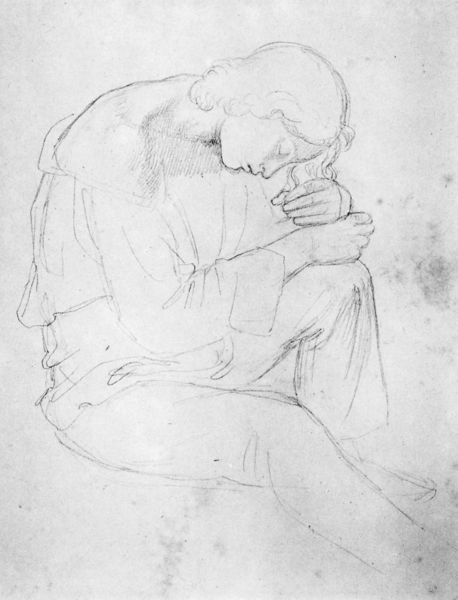
Titel: Träumender Knabe
Künstler: Friedrich Overbeck
Institution: Berlin, Kupferstichkabinett
Schlagwörter: kopf, mann, weiß, sitzen, frau, schwarz, skizze, zeichnung, hemd, hose, arme, bluse, gesicht, hände, portrait, haare, sitzend, gebeugt, kinn, locken, schulter, traurig, linien, junge, knabe, denken, kohle, bleistift, entwurf, jüngling, aufgestützt, erschöpft, philosophie, vorbeugen